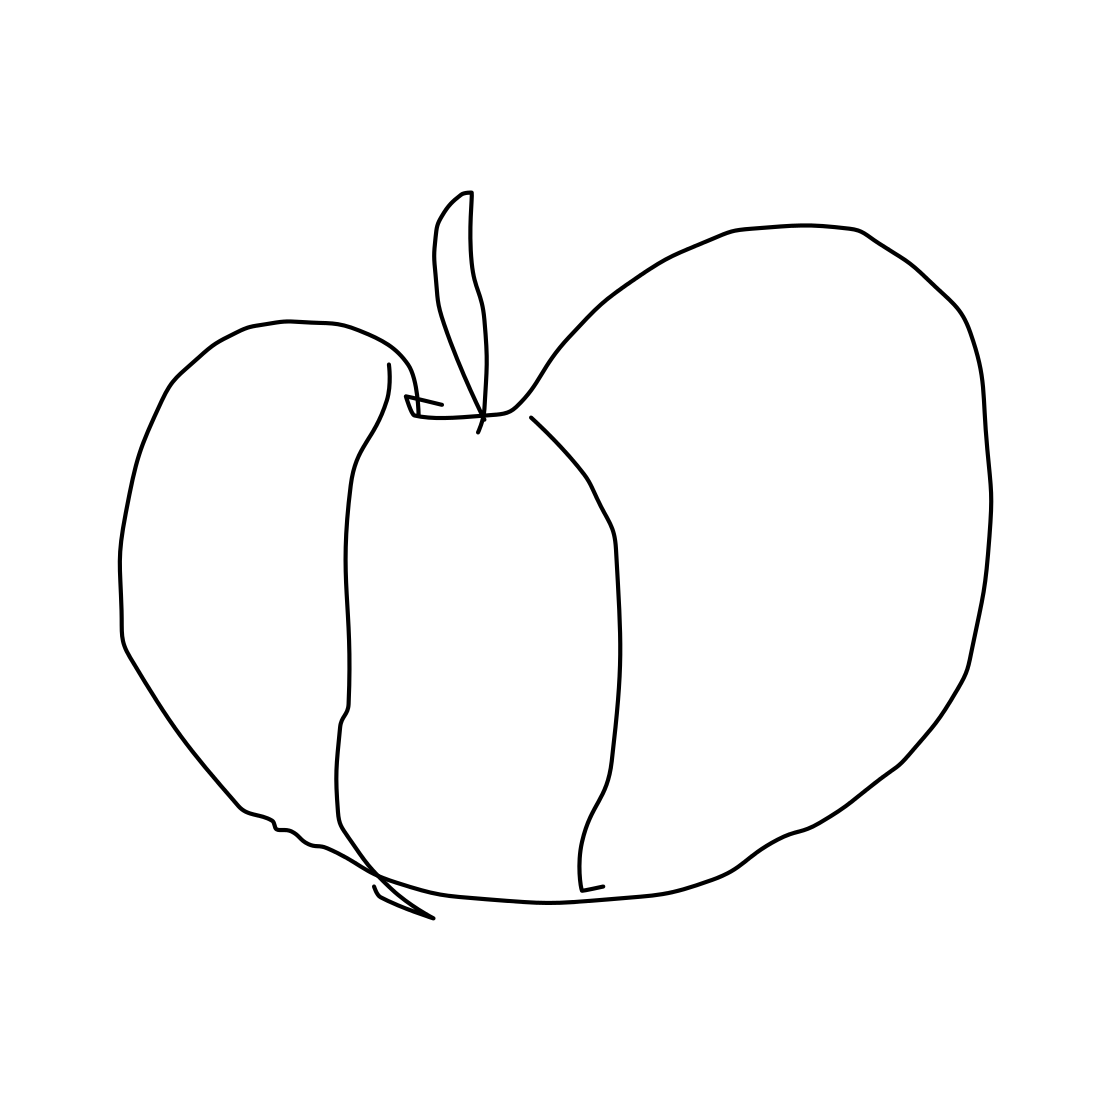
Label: pumpkin